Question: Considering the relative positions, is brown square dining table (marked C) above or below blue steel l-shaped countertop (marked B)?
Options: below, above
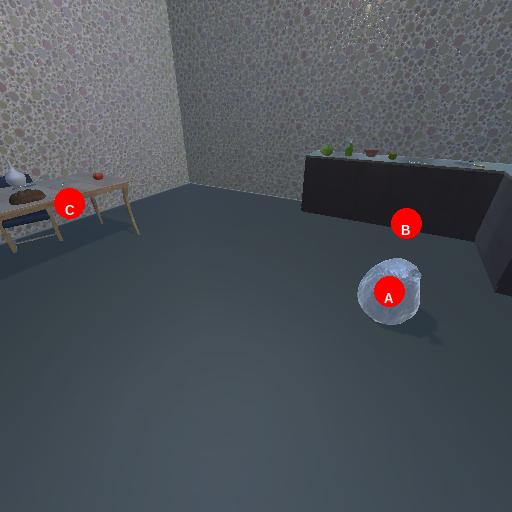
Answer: below